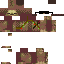
A female skeleton skin with dark skin, wearing brown bald dressed in a red robe top and brown pants, featuring a closed mouth.